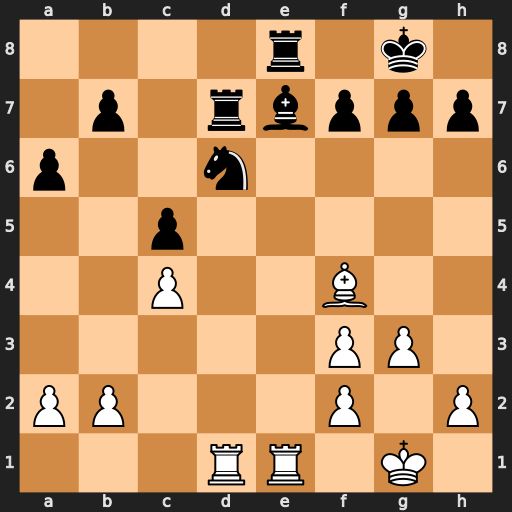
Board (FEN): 4r1k1/1p1rbppp/p2n4/2p5/2P2B2/5PP1/PP3P1P/3RR1K1
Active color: w
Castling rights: -
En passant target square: -
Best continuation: Rxd6 Bxd6 Rxe8+